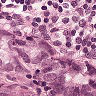
Metastatic tissue present: yes